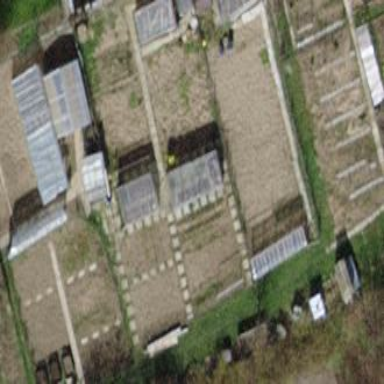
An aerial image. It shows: Allotments area.